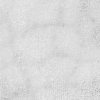
Atmospheric dust classification: not_dusty